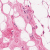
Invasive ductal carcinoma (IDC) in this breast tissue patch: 0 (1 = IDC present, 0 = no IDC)